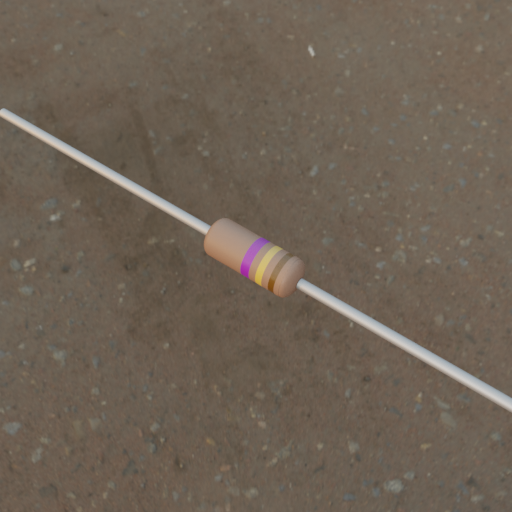
Resistor colour bands (in order): violet, gold, brown